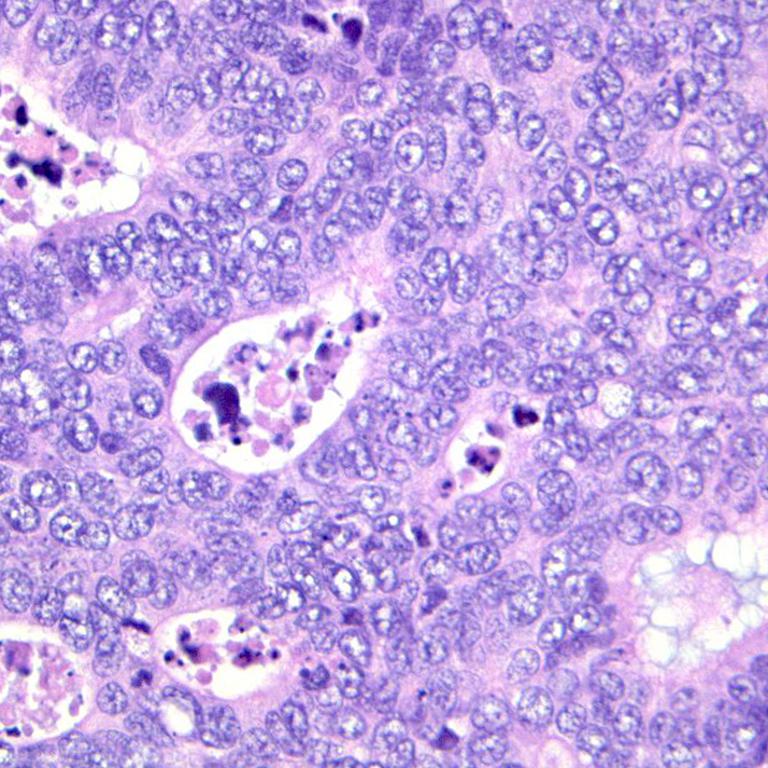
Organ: colon
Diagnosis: adenocarcinomas